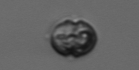
Label: Dinophyceae